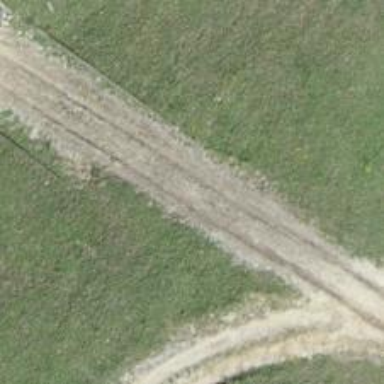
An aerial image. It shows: Track with grade 2 tracktype.